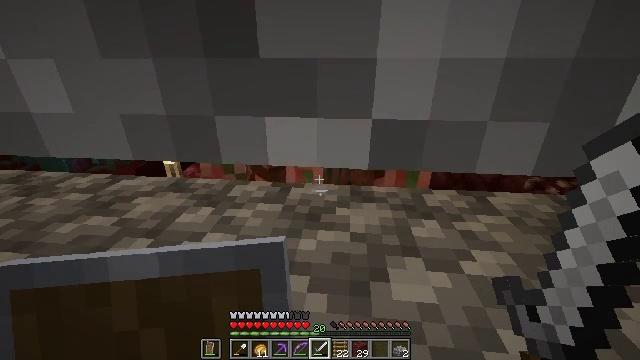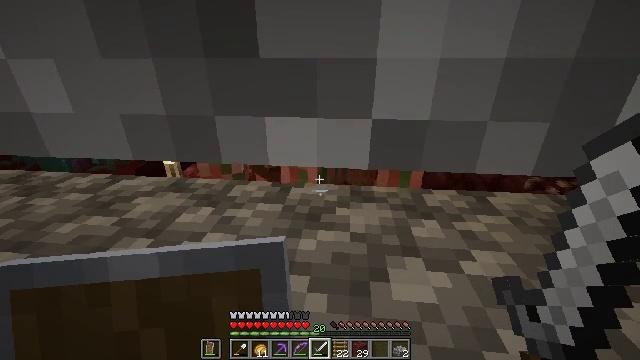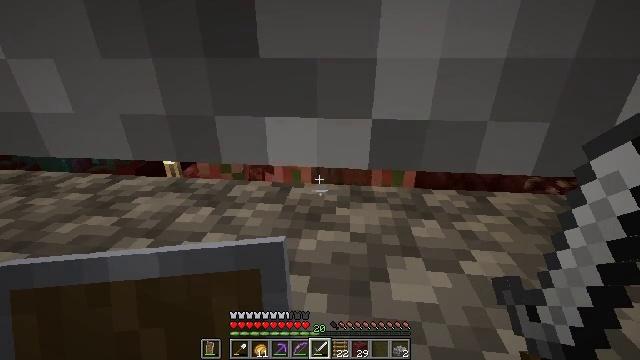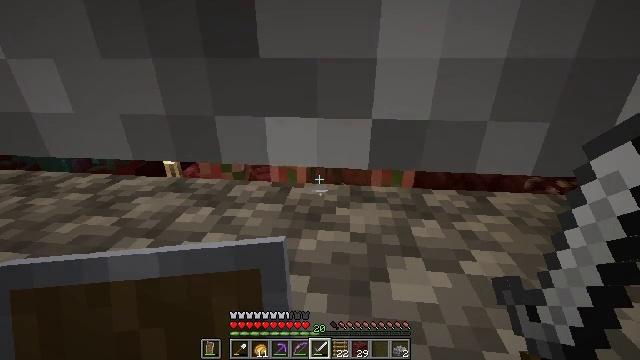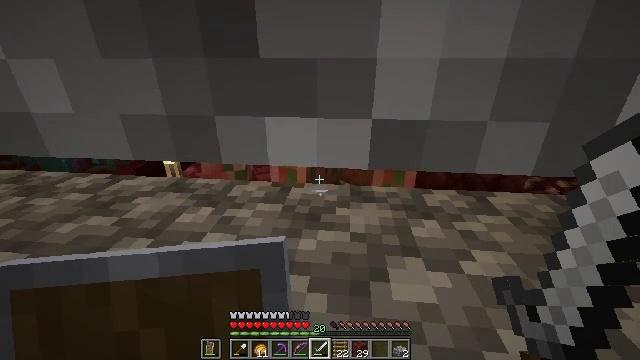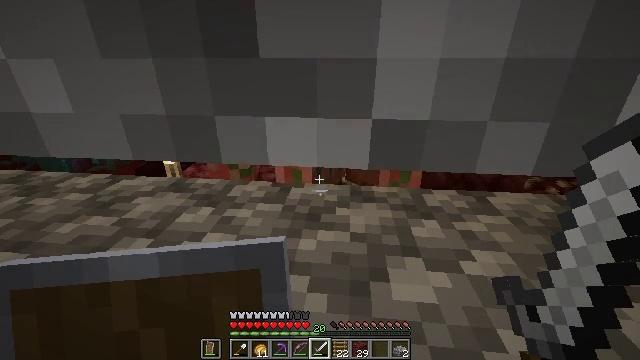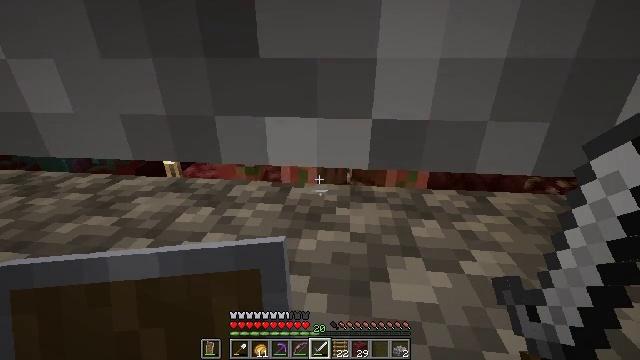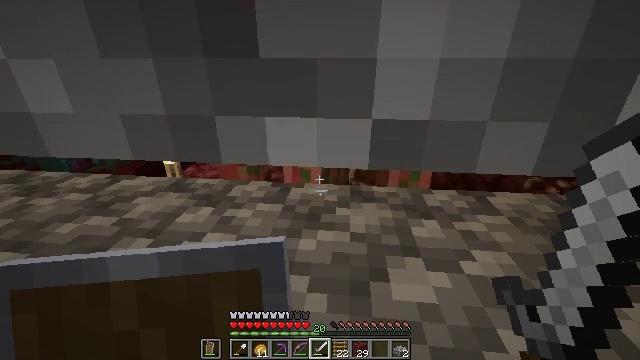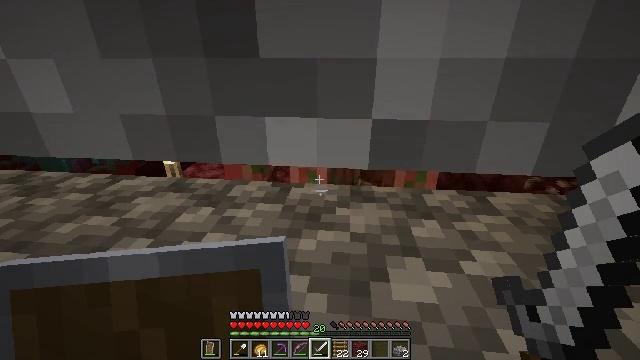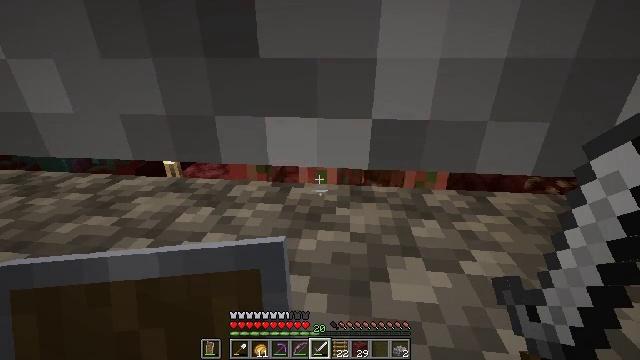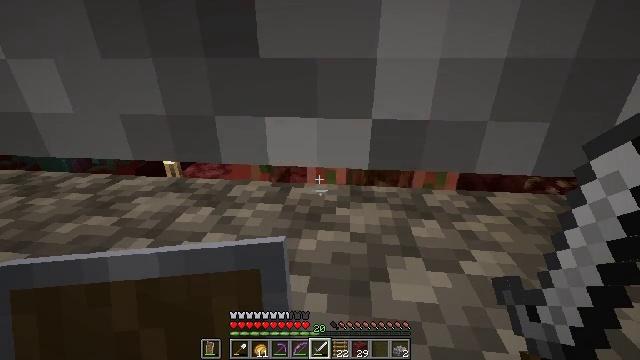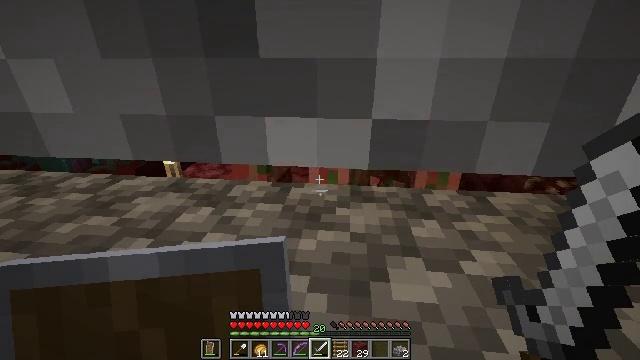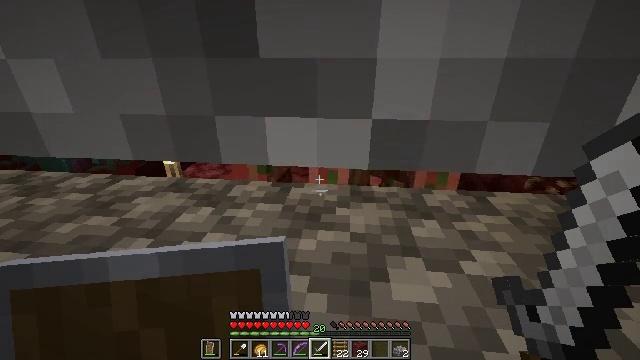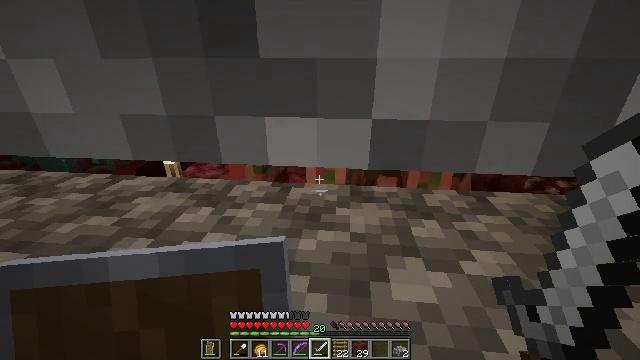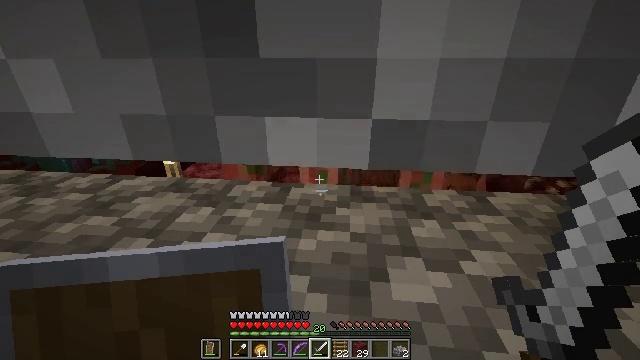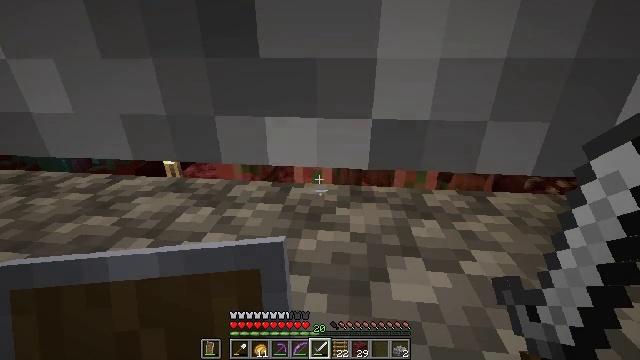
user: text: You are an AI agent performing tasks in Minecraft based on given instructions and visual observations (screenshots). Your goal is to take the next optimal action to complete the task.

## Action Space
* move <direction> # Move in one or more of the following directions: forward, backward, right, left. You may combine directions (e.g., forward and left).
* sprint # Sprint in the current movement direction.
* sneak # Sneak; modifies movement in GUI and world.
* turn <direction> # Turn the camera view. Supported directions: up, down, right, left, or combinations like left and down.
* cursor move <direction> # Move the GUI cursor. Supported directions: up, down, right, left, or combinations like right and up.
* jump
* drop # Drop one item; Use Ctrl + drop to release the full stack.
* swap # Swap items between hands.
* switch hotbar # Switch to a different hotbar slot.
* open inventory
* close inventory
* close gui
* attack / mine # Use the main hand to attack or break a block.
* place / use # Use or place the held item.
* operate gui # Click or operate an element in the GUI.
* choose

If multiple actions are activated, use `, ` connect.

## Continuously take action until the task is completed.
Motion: motion action
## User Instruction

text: Hunt the zombified piglin.
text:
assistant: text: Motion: no_op
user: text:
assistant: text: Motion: no_op
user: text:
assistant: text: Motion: no_op
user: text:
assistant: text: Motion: no_op
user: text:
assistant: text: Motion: no_op
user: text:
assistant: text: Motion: no_op
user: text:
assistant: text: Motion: no_op
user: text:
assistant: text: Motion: no_op
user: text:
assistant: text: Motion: no_op
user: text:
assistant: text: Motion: no_op
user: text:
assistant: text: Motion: no_op
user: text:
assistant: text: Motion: no_op
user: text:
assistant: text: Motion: no_op
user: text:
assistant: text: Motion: no_op
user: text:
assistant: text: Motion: no_op
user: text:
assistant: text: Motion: no_op
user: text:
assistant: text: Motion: no_op
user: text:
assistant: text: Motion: no_op
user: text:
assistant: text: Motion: no_op
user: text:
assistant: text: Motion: no_op
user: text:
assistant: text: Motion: no_op
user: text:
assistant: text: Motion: no_op
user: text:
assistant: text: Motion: no_op
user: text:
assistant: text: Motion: no_op
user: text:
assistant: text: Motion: no_op
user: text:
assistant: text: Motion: no_op
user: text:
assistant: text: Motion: no_op
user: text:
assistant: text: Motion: no_op
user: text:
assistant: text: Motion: no_op
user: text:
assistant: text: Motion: no_op